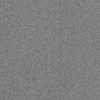
Atmospheric dust classification: dusty